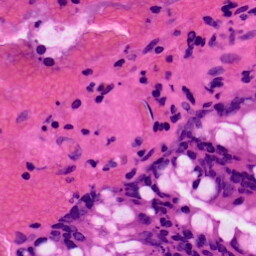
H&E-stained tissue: Colon